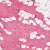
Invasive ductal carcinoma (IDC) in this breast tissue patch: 0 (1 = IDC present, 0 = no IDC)